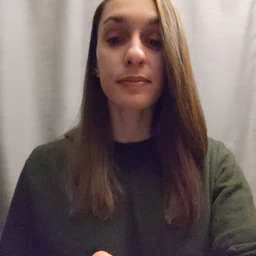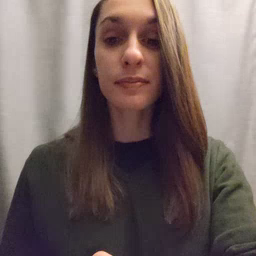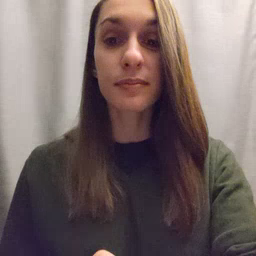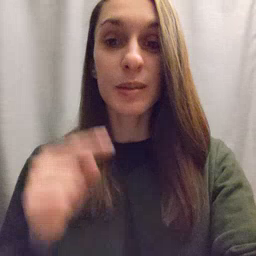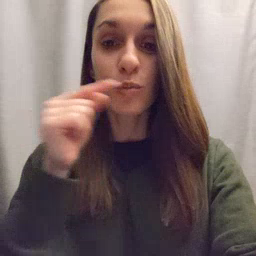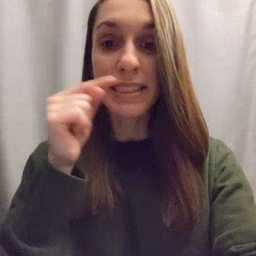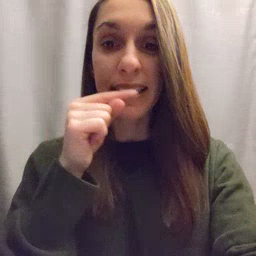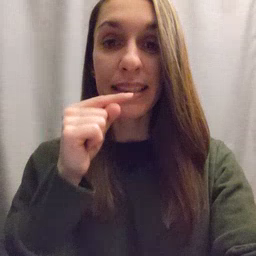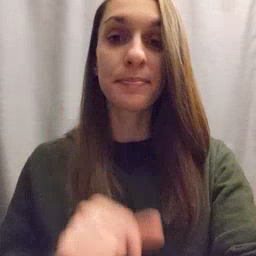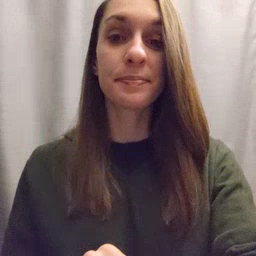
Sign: toothbrush